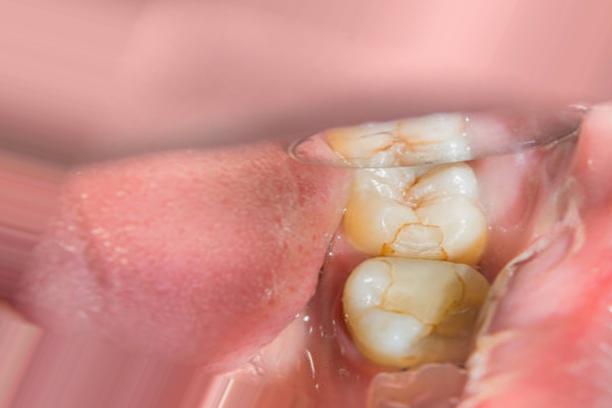
Condition: Caries